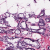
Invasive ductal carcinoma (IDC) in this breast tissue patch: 1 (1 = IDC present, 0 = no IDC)